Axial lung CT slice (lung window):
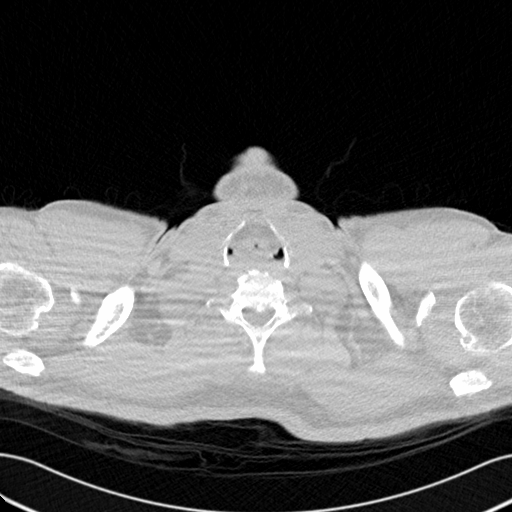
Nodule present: no